Interaction volume radius: 10 \u00c5
Interaction volume height: 15 \u00c5
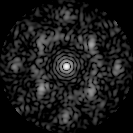
Disorder parameter: 0.5999